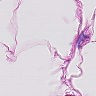
Metastatic tissue present: no